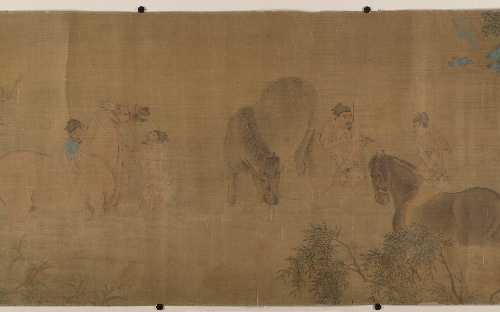
Artist: Unidentified artist|Zhao Mengfu
Artist bio: |Chinese, 1254–1322
Date: dated 1309
Object type: Handscroll
Classification: Paintings
Medium: Handscroll; ink and color on silk
Culture: China
Period: Yuan dynasty (1271–1368)
Dimensions: 15 3/8 in. × 13 ft. 2 1/2 in. (39.1 × 402.6 cm)
Department: Asian Art
Credit line: H. O. Havemeyer Collection, Bequest of Mrs. H. O. Havemeyer, 1929
Accession year: 1929
Repository: Metropolitan Museum of Art, New York, NY
Tags: Men|Horses